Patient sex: M
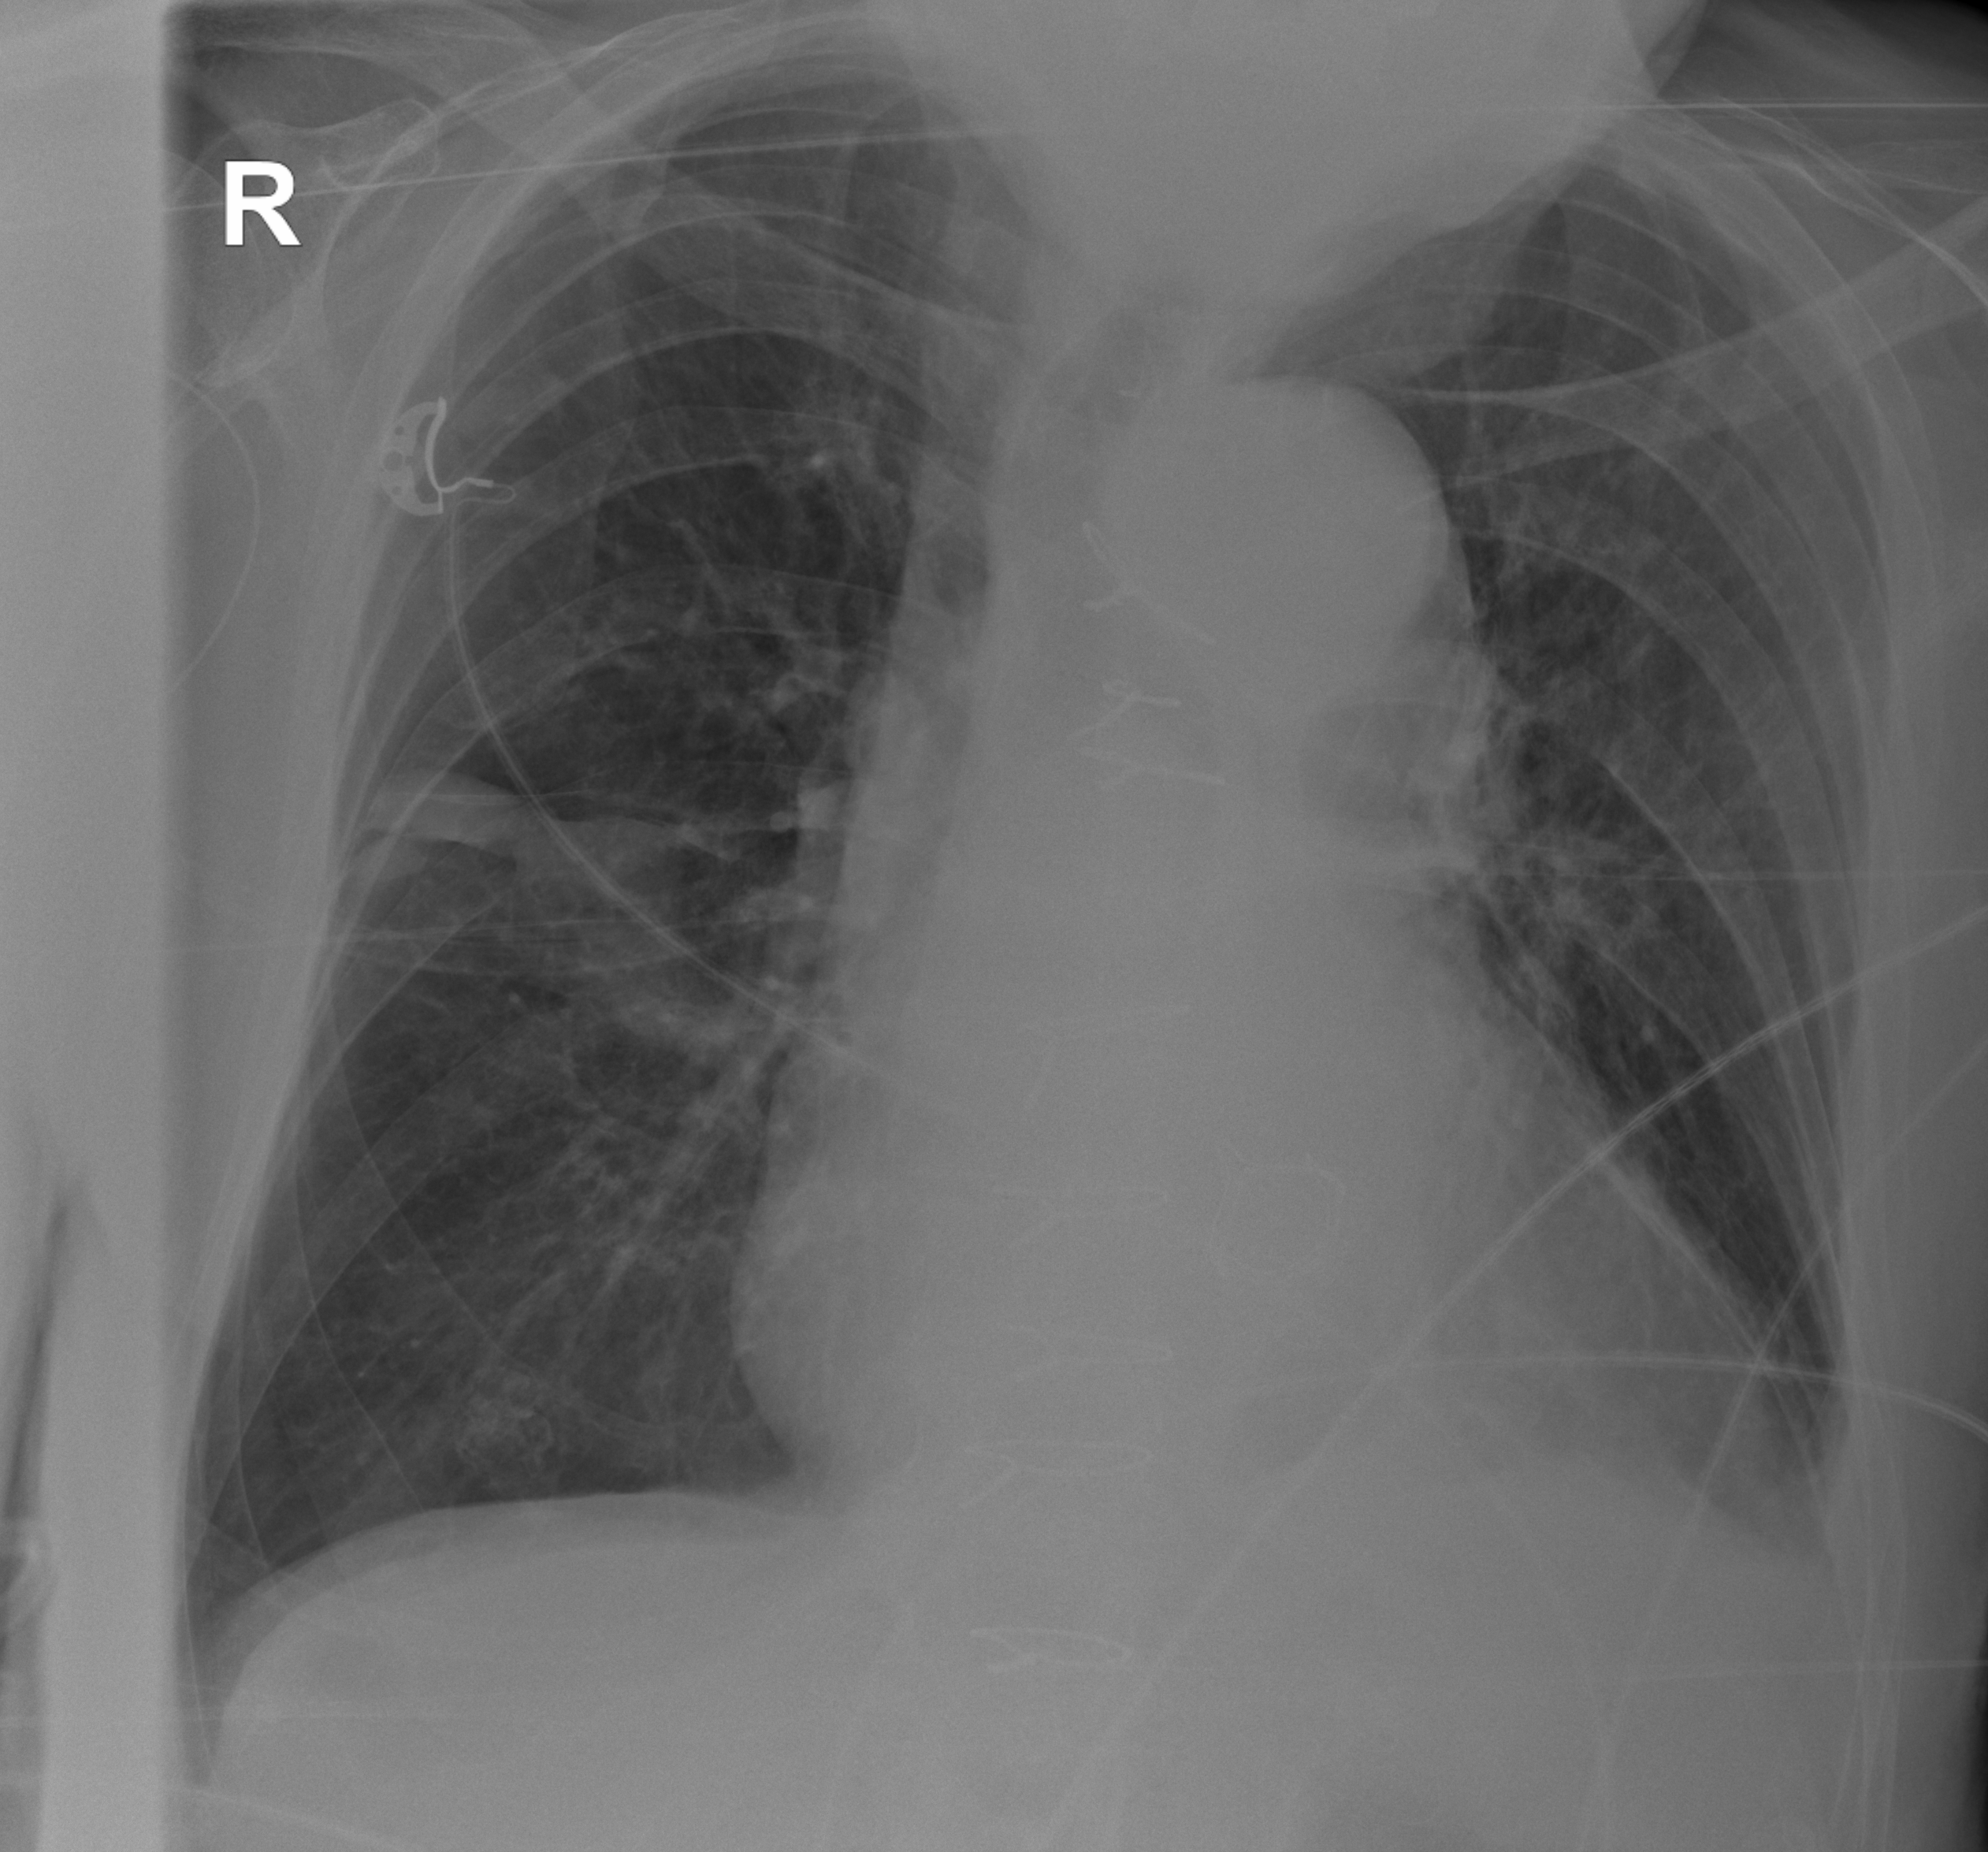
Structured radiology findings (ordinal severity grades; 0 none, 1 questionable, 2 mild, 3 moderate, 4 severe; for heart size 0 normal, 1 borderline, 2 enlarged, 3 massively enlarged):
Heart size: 2
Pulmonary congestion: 0
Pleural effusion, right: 2
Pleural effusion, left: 2
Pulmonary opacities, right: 0
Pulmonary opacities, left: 0
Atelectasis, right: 2
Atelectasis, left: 2